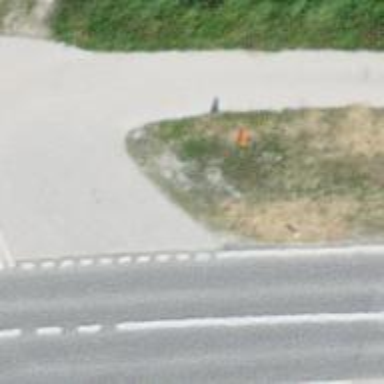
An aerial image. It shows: Pole with roofed pipeline marker.